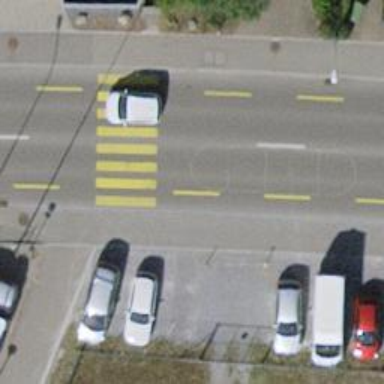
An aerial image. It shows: Uncontrolled zebra crossing on the road.